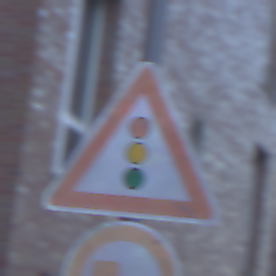
Verkehrszeichen: Lichtzeichenanlage
Zusatzzeichen unten: UeberholverbotKraftfahrzeuge
Umgebung: Outdoor, Urban
Tageszeit: SunriseSunset
Wetter: Clear
Licht: Natural
Jahreszeit: NotSpecified
Kontrast: MediumContrast